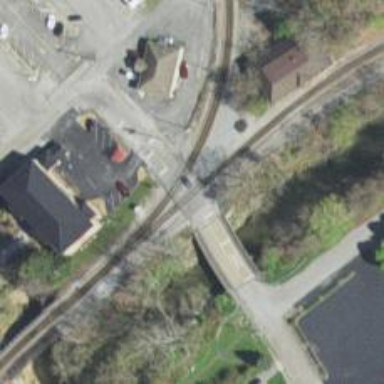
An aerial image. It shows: Level crossing along the railway.